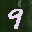
Label: 9